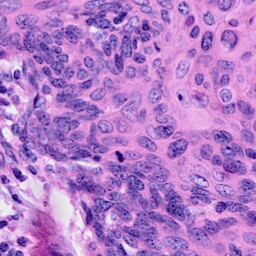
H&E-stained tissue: Cervix